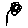
Label: flower